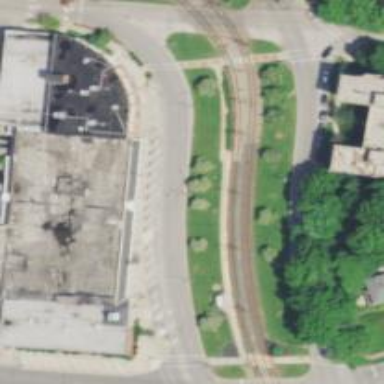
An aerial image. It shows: Light rail railway with electrified contact line.